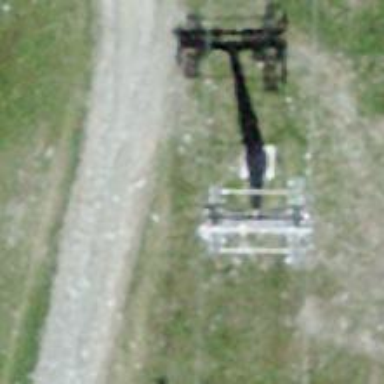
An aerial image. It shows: Pylon used for aerialway.